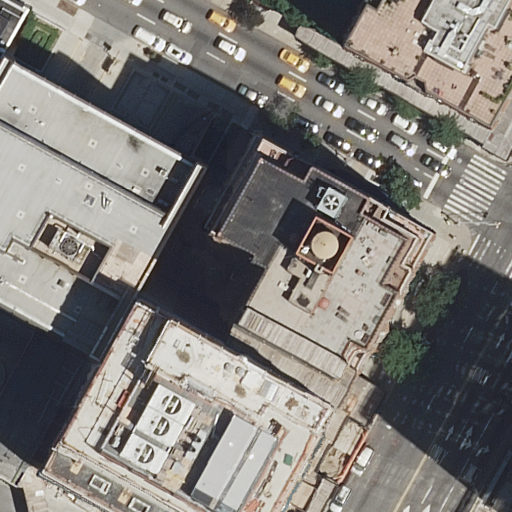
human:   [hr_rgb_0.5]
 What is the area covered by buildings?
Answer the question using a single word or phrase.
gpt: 4373m2

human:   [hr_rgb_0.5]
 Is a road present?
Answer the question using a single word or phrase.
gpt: yes

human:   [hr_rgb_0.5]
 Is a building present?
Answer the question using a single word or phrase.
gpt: yes

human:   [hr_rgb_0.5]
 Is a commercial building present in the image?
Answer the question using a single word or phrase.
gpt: no

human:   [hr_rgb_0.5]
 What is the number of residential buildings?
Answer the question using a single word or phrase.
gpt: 5

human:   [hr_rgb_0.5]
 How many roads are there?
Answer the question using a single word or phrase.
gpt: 19

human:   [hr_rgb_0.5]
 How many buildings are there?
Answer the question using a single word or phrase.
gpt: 5

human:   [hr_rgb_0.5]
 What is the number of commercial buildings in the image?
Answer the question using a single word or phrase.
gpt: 0

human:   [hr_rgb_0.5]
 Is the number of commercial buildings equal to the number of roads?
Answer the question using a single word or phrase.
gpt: no

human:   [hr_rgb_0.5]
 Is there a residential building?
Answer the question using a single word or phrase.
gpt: yes

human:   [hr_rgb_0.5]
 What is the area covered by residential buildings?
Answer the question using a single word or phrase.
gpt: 4373m2

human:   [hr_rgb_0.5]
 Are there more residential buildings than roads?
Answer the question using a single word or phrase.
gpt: no

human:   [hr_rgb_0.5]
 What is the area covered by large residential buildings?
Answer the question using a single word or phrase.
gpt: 3616m2

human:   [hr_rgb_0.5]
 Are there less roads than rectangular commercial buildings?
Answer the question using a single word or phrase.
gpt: no

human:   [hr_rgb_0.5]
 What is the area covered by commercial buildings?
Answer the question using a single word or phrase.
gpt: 0m2

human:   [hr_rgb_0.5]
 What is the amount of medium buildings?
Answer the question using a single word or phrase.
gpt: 2

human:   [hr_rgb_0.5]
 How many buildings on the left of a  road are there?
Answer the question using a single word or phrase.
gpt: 4

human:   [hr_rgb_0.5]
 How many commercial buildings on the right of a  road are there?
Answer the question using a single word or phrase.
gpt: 0

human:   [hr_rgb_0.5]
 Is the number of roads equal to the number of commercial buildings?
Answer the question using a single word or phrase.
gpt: no

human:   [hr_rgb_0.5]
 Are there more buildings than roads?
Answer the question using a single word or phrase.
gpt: no

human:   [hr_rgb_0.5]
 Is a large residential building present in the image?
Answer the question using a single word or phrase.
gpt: yes

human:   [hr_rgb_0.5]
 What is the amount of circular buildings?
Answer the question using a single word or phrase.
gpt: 0

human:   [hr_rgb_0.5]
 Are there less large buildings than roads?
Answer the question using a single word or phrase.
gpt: yes

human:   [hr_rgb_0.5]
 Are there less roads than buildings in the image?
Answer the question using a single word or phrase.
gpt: no

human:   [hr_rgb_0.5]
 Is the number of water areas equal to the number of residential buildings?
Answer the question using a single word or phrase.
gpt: no

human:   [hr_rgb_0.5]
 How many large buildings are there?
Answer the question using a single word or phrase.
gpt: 2

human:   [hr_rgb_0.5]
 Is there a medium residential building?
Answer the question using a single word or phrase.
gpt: yes

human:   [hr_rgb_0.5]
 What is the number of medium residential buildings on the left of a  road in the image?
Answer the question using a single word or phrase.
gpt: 2

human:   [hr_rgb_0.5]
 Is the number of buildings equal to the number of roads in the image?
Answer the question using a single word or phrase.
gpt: no

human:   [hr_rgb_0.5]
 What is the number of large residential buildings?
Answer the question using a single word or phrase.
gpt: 2

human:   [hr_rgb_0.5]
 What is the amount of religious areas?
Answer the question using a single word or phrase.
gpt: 0

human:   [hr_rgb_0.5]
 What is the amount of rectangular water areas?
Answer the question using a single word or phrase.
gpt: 0

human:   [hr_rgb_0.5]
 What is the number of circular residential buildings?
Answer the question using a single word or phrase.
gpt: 0

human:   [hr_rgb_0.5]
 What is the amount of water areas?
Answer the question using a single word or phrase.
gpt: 0

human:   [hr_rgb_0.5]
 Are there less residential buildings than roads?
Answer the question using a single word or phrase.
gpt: yes

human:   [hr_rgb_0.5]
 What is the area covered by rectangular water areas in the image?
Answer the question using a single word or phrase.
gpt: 0m2

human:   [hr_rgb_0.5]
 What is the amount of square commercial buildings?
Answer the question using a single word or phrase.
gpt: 0

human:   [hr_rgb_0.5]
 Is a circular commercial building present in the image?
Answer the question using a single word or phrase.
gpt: no

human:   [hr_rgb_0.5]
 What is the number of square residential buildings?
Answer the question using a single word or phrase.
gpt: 0

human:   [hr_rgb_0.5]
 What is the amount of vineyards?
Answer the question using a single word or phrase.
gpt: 0

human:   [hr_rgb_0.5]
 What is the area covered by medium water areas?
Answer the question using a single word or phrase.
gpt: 0m2

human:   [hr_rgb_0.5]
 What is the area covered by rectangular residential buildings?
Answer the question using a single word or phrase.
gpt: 328m2

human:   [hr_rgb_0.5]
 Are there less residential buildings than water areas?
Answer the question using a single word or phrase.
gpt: no

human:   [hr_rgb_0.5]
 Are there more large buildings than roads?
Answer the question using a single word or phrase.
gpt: no

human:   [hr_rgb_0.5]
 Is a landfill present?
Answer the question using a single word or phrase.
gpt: no

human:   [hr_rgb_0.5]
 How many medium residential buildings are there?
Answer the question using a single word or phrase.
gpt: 2

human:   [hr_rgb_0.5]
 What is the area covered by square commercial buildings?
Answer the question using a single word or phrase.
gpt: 0m2

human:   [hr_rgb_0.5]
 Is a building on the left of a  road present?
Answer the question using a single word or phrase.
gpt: yes

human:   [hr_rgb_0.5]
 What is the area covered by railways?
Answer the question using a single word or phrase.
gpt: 0m2

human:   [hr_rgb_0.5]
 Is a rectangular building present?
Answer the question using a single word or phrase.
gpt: yes

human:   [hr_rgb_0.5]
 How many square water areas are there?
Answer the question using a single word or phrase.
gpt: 0

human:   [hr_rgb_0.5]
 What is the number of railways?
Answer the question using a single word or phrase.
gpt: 0

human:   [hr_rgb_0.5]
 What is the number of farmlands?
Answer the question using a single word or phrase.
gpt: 0

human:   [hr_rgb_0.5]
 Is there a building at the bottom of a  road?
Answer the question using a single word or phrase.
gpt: yes

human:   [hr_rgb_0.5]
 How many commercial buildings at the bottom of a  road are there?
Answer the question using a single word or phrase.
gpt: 0

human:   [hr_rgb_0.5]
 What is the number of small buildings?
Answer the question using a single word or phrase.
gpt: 1

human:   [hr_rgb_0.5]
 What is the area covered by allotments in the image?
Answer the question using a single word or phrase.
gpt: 0m2

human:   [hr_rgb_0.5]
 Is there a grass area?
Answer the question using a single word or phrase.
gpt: no

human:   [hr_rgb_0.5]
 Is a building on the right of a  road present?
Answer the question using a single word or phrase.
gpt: yes

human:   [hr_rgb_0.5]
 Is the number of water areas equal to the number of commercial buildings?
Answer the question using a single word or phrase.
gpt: yes

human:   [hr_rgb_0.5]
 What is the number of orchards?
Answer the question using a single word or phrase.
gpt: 0

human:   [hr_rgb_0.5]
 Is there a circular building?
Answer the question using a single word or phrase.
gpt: no

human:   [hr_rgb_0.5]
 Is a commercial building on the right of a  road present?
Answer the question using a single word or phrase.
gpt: no

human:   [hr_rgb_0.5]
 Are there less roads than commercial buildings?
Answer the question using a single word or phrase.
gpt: no